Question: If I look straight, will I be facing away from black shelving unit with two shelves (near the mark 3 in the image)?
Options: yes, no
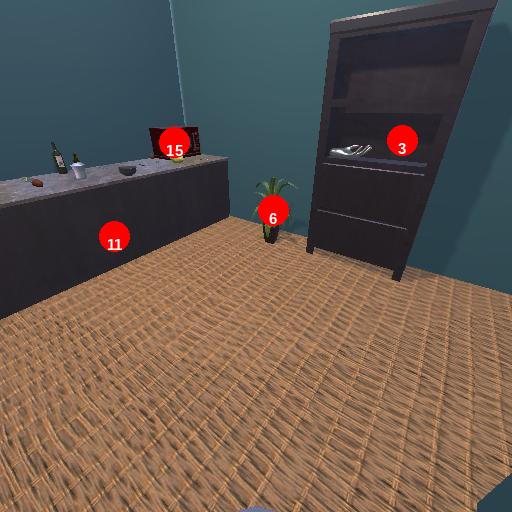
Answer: yes